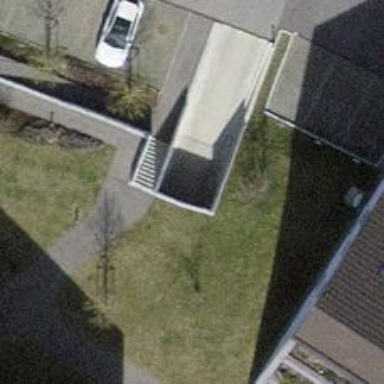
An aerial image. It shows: Parking entrance.